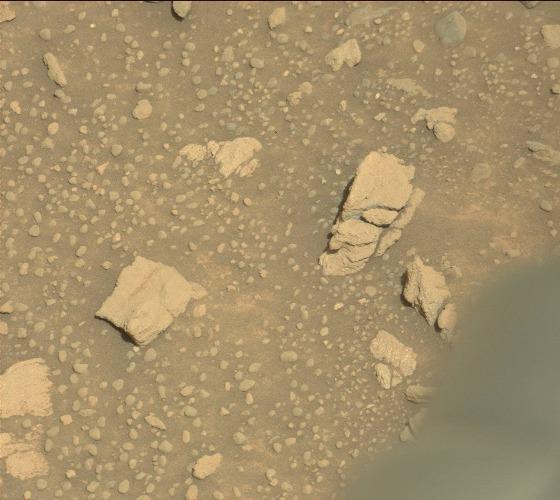
Terrain classes present: Background, Bedrock, Gravel / Sand / Soil, Shadow